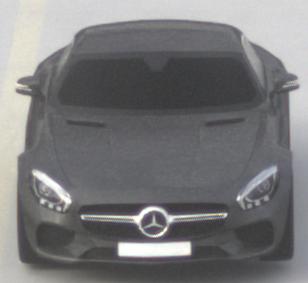
Make: Mercedes-Benz
Model: AMG GT Coupé
Detailed model: AMG GT (190) Coupé
Model produced from: 2014/10
Model produced until: 2017/01
Doors: 2
Color: gray
Road condition: dry road
Daytime: morning or afternoon
Contrast: low contrast